Question: I am trying to achieve a certain behavior in which an object executes a method when a tap passes into the bounds of the object, and then another when the tap leaves its bounds. Since this is a difficult scenario to put into words, I drew a picture:

Which type of ControlEvent is this, and if it doesn't exist, are there other accepted methods of getting this to work?
Thanks,
James
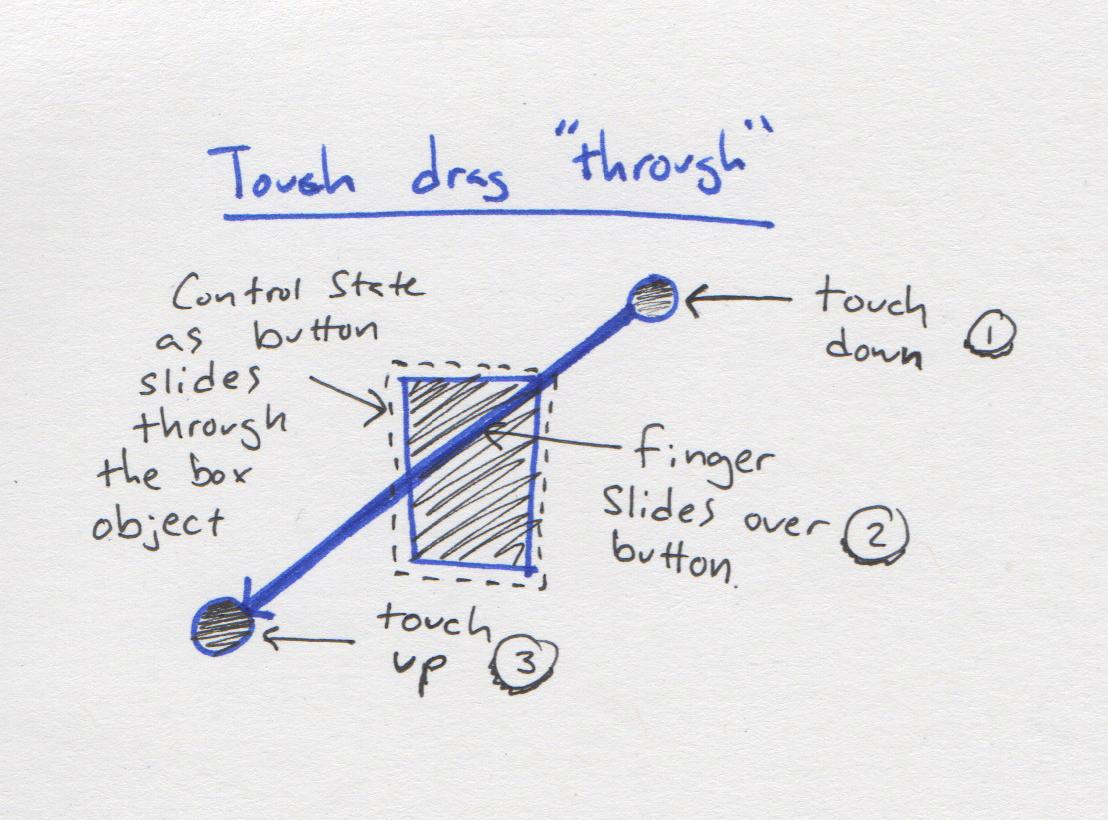
Answer: There isnt any control event for this that i know of. You will have to implement this yourself. On the view controller (superview to your button) place the following methods, something like this:
'''
-(void)touchesBegan:(NSSet *)touches withEvent:(UIEvent *)event {
// Touches began, check the position of my touch. Is it outside a button?
// note that in a BOOL
...
}
-(void)touchesMoved:(NSSet *)touches withEvent:(UIEvent *)event {
// was my first touch on a button? if not, see if my current touch is inside
// the button, note that
...
}
-(void)touchesEnded:(NSSet *)touches withEvent:(UIEvent *)event {
// Touch is ending, is my touch outside the button and did i cross through earlier?
// If so, "drag through" event is successful
...
}
'''
hope this helps